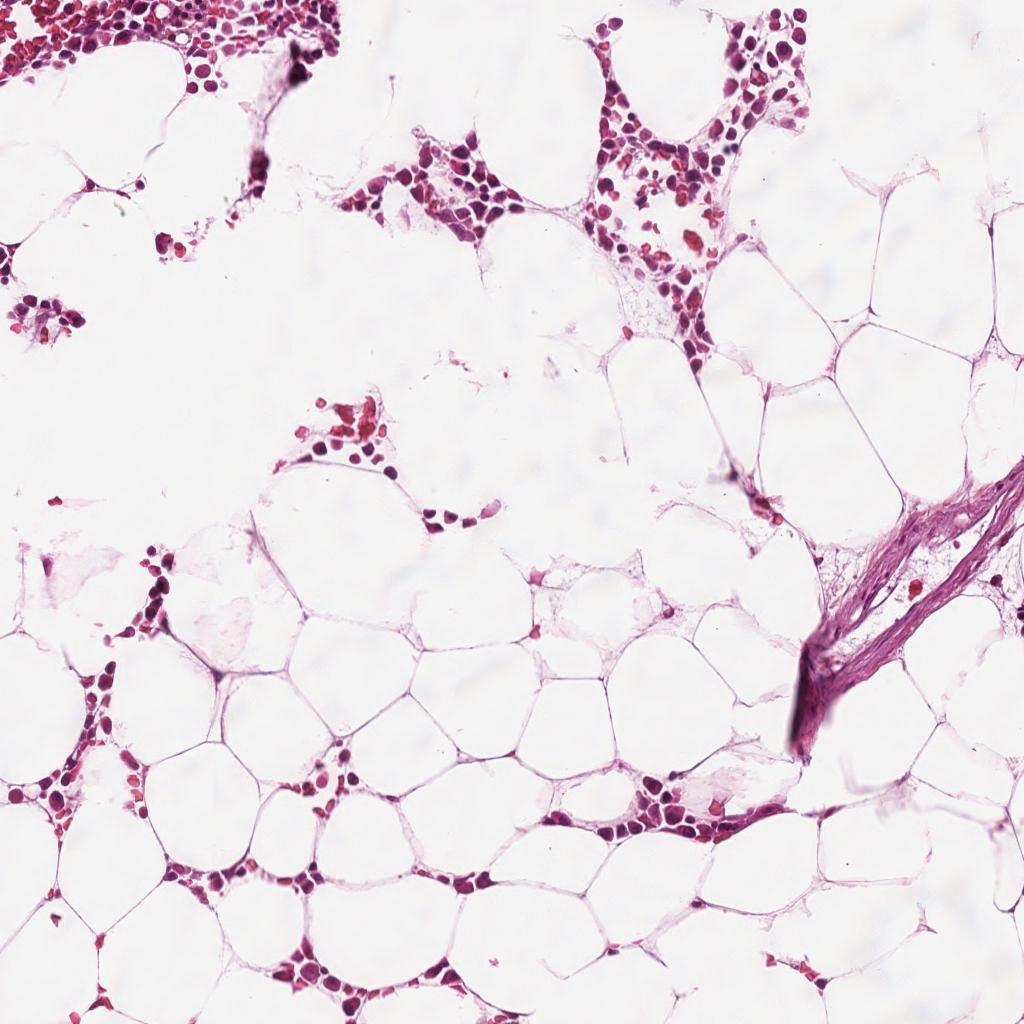
Label: Non-Tumor